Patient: sex M, age 29
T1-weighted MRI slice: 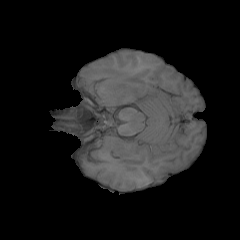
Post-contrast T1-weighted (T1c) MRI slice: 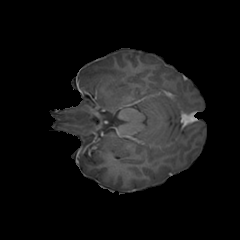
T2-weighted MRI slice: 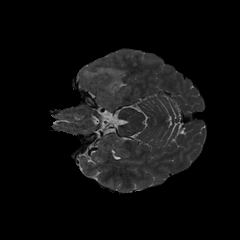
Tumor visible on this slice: yes
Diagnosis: Glioblastoma, IDH-wildtype
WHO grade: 4